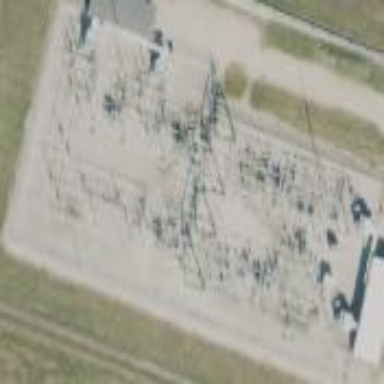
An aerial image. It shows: Outdoor industrial power substation enclosed by fence.